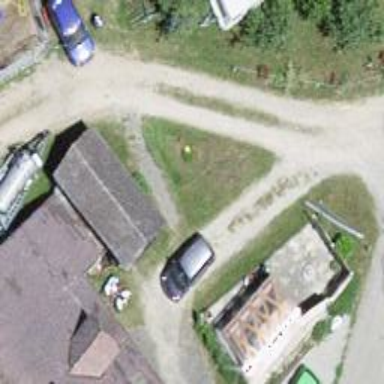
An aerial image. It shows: Shed building.